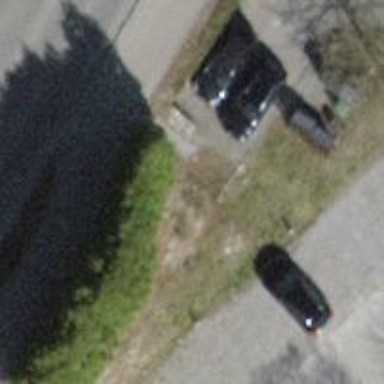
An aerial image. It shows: Set of steps on the road.